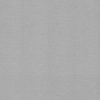
Label: not_dusty